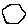
Label: hexagon